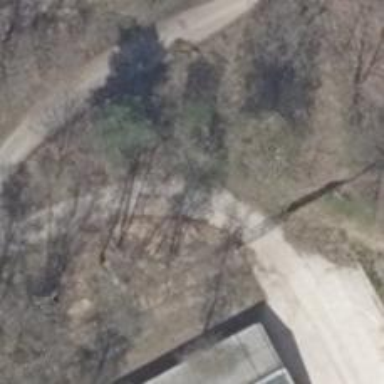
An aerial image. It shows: Concrete driveway with surface made of concrete plates.